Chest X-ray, AP view. Patient: 21 years old, sex F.
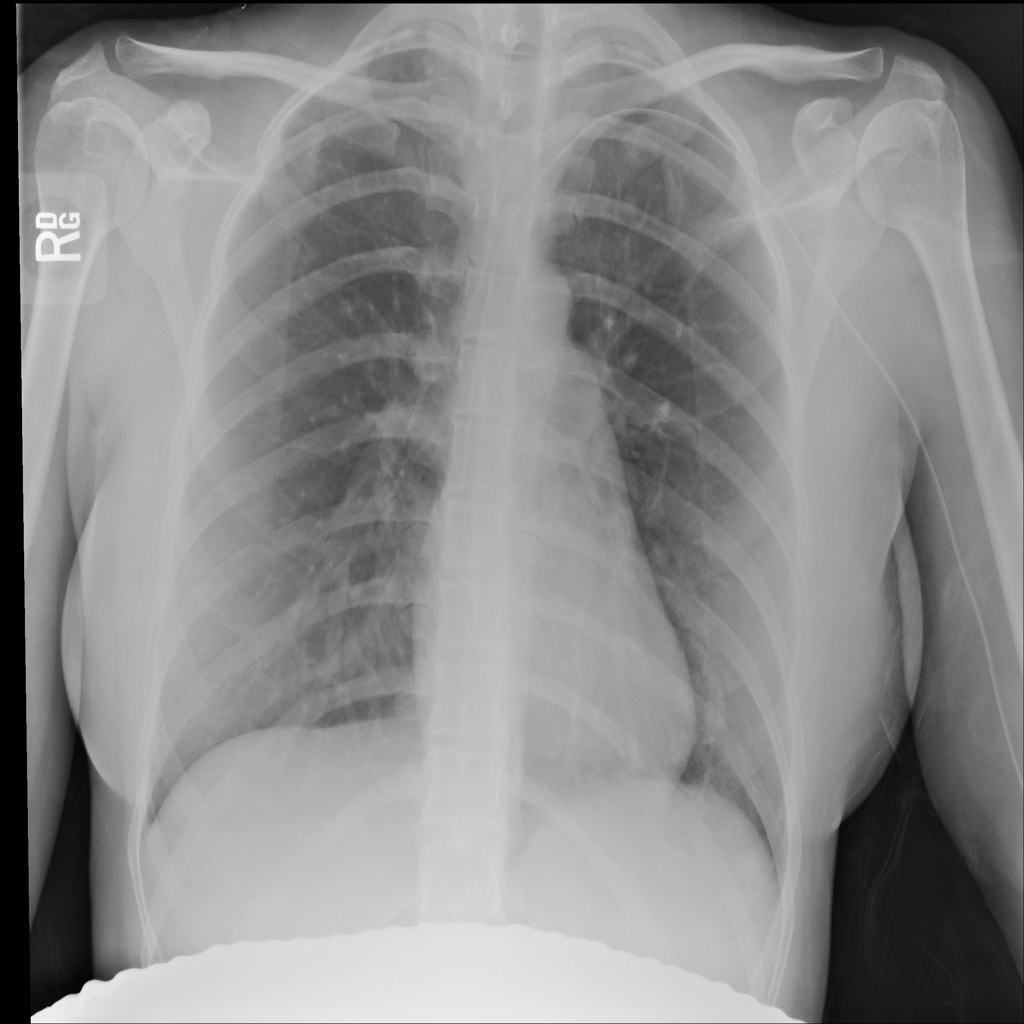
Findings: No Finding